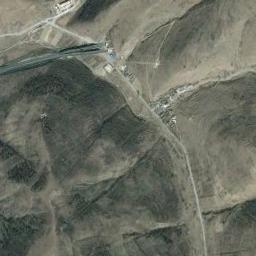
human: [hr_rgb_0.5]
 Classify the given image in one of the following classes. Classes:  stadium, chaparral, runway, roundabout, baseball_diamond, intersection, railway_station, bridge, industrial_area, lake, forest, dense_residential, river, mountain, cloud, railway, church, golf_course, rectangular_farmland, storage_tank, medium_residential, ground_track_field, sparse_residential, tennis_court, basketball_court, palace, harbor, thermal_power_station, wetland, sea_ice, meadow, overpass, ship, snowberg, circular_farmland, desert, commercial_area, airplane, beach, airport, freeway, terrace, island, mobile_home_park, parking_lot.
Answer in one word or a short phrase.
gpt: mountain